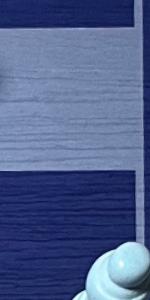
Label: Empty